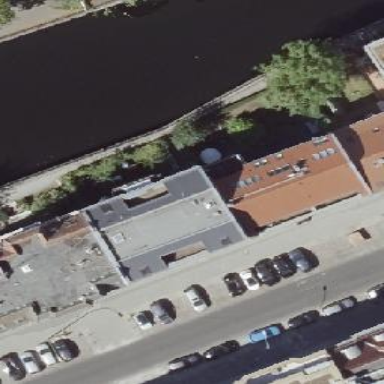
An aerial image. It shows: Image showing building with apartments.